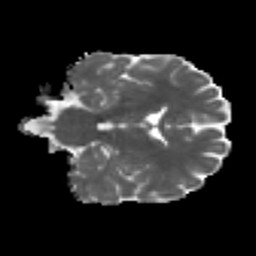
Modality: MD
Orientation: coronal
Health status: ill
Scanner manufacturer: siemens
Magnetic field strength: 3 T
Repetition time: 6.7 s
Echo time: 0.1 s